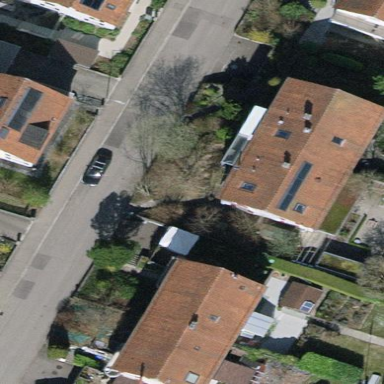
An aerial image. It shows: Building with tile roof.